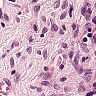
Metastatic tissue present: no